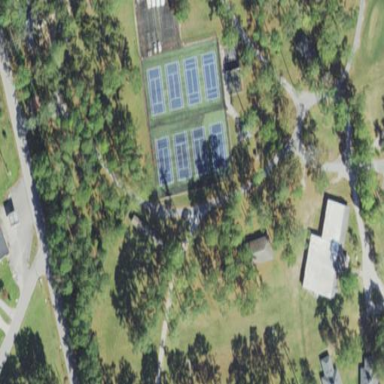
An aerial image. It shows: Tennis court on pitch.